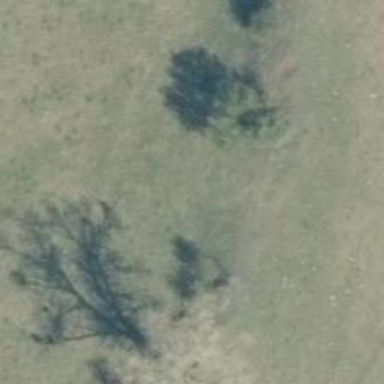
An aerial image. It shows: Row of trees in natural setting.